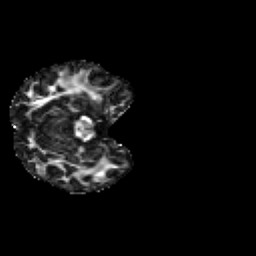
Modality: FA
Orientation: axial
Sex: female
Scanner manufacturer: siemens
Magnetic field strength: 3 T
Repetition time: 5 s
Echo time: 0.071 s